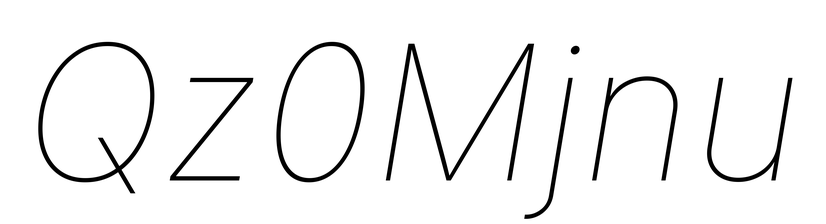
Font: Inter-Italic_Thin_Italic